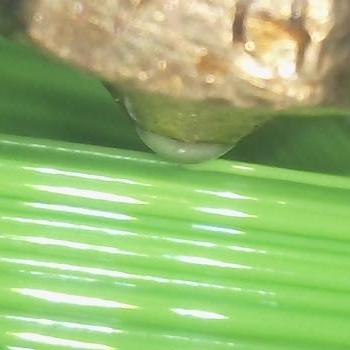
Flow rate: 42%